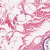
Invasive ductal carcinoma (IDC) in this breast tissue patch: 0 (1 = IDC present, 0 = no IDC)